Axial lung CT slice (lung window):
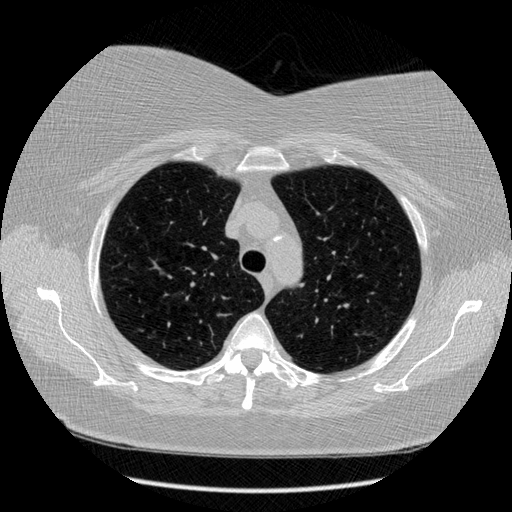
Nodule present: no